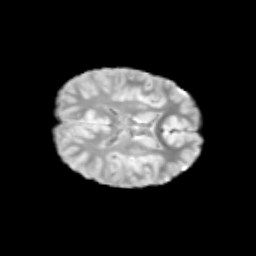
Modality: T2w
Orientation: axial
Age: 10
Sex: male
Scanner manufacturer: siemens
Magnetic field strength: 3 T
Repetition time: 3.8 s
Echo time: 0.07 s